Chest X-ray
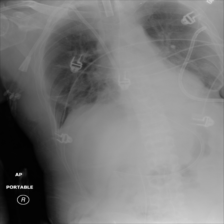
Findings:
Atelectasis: positive
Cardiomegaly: negative
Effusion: positive
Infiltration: negative
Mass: negative
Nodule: negative
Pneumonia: negative
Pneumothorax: positive
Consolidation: negative
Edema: negative
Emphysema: negative
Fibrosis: negative
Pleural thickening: negative
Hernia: negative